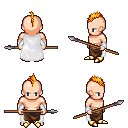
a pixel art fantasy rpg character, male body template, human, light skin, white cape, robe skirt, light blonde mohawk hairstyle, white cloth bracers, gold boots, spear, four views (front, back, left, right), 2x2 character sprite sheet, small pixel art, hard edges, no anti-aliasing